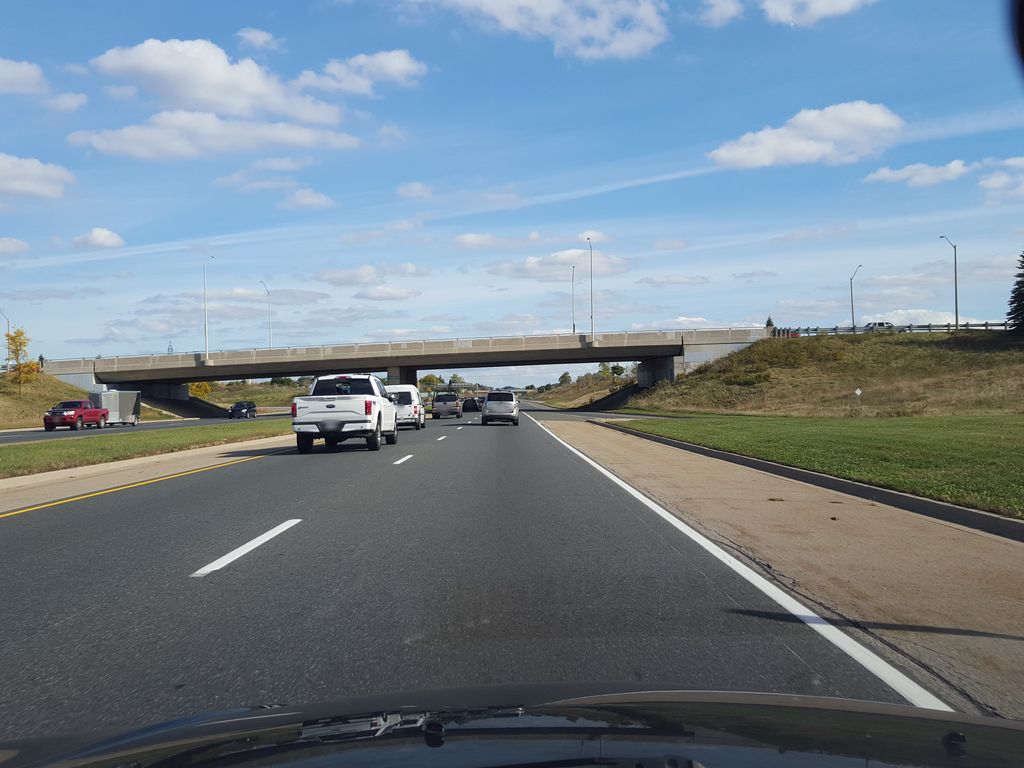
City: hamilton